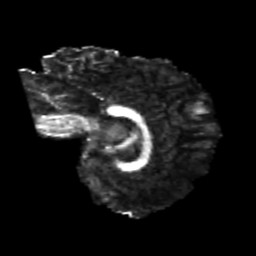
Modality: FA
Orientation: sagittal
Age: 22
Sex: female
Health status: healthy
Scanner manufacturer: philips
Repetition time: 7.389 s
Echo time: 0.08599 s